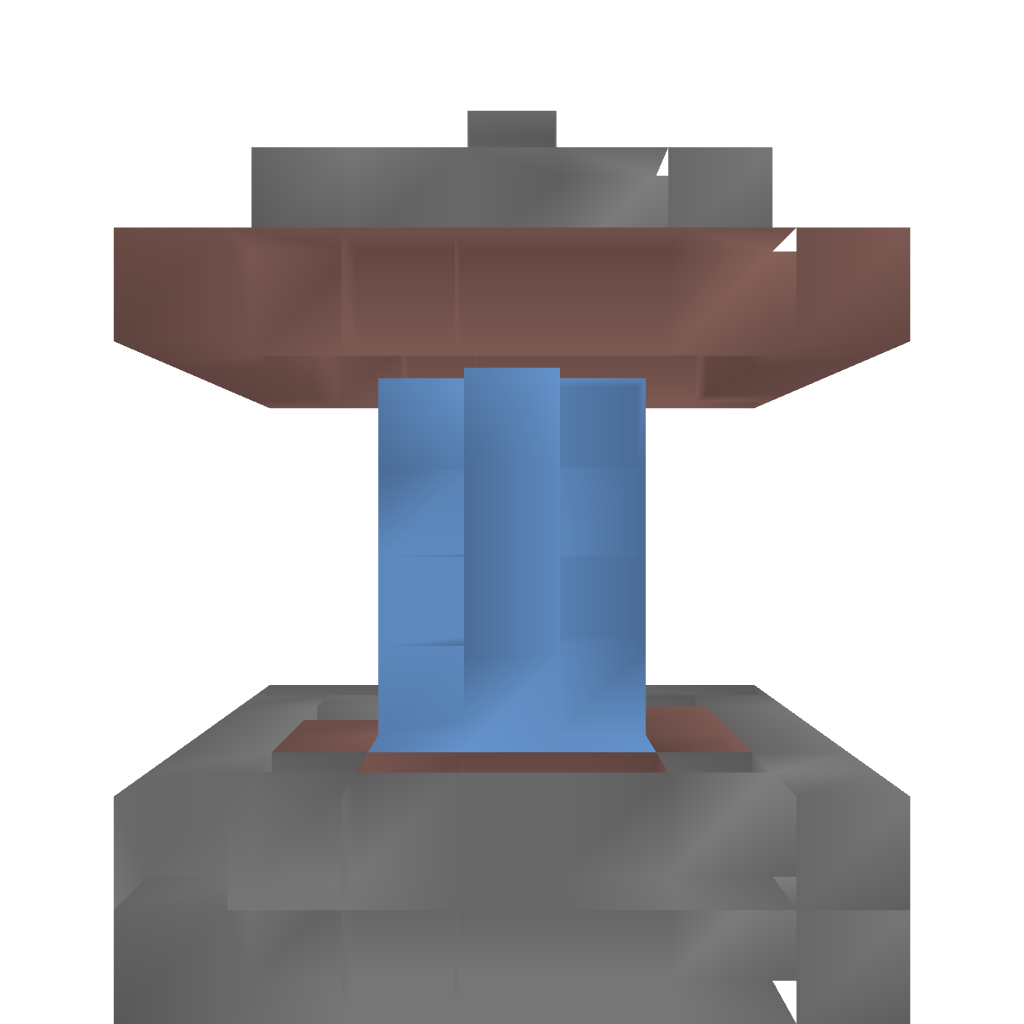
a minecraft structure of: Chafariz/Fonte - Fountain bad low quality